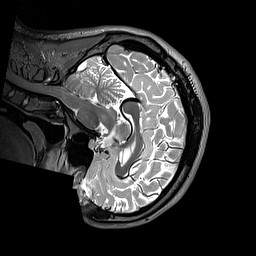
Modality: T2w
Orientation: sagittal
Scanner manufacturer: siemens
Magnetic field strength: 3 T
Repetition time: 3.2 s
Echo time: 0.406 s